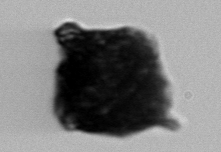
Label: Gonyaulax